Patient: sex M, age 50
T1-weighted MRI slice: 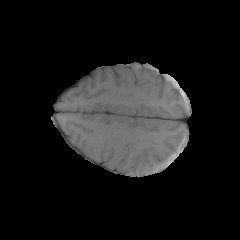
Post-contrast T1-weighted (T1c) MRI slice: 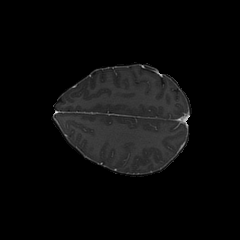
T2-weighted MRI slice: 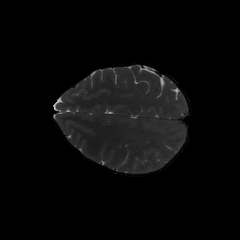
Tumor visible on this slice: no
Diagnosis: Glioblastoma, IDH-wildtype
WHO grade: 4